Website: lowes
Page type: customer-info-address
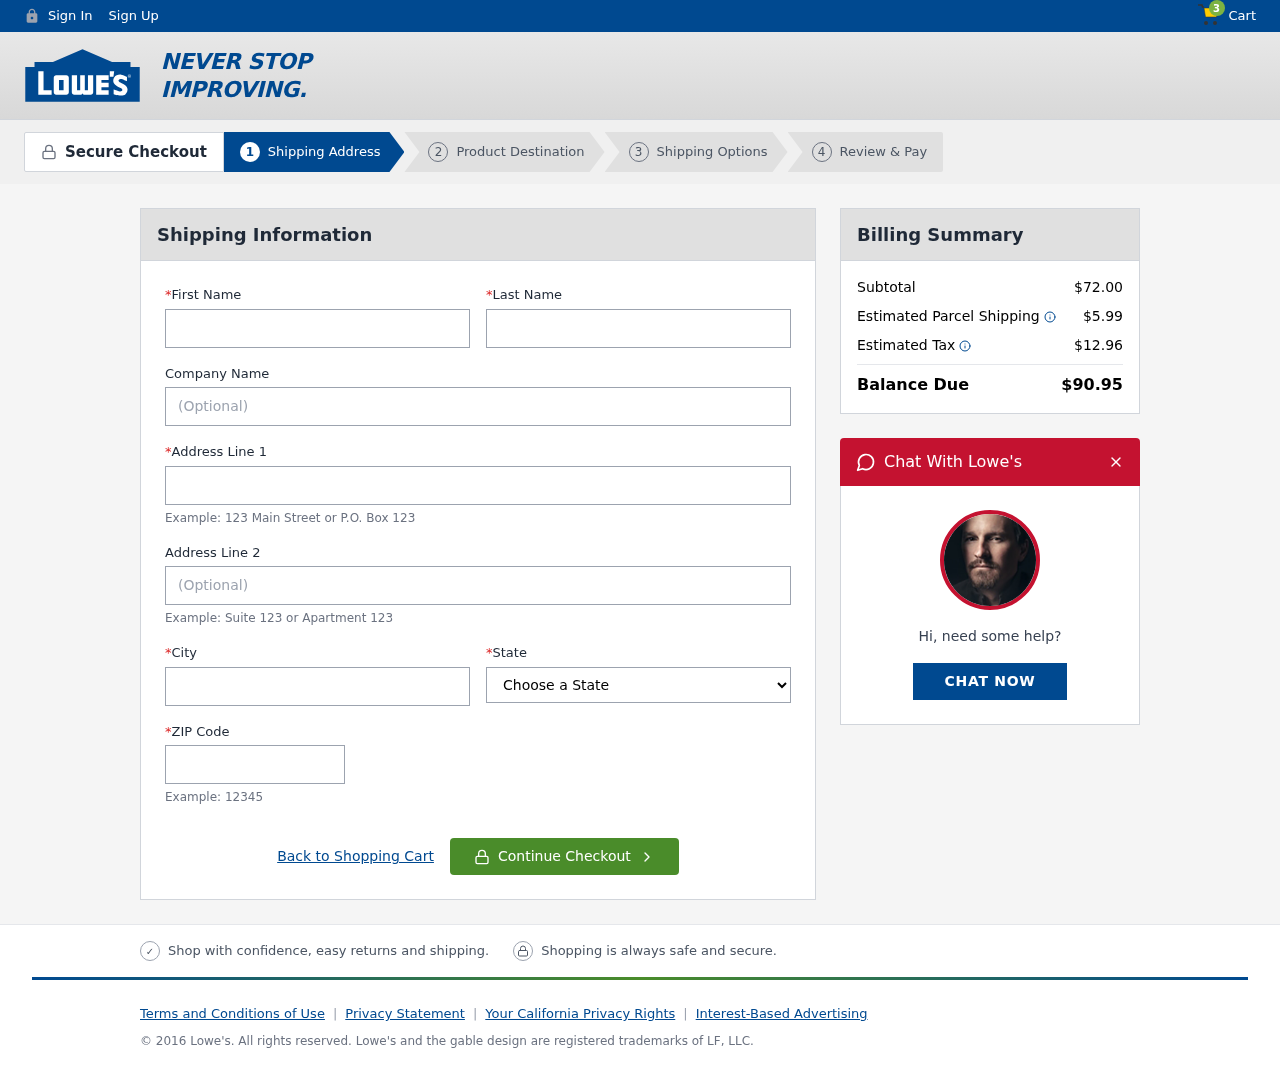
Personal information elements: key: PII_CITY
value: North Donaldmouth
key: PII_FIRSTNAME
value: Richard
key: PII_LASTNAME
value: Smith
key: PII_POSTCODE
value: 58155
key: PII_STATE
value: Alaska
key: PII_STREET
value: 14042 Johnson Fields Apt. 779
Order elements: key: ORDER_NUM_ITEMS
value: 3
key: ORDER_SUBTOTAL
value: $72.00
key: ORDER_SHIPPING_COST
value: $5.99
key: ORDER_TAX
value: $12.96
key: ORDER_TOTAL
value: $90.95